Question: I tried to install Alamofire and I didn't know what I was doing, I think I stuffed something up when I created the Xcode project.
I get errors in the code before I even add anything to it, here is a picture to better explain it:

Any idea what this is or how to fix it?
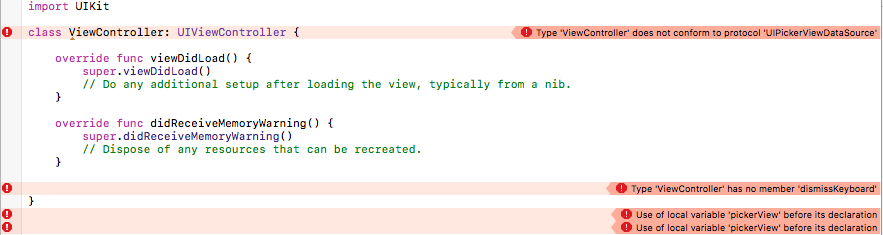
Answer: Its because you set 'PickerView' delegate and datasource from Interface Builder but you dint implement required method :
'''
// returns the number of 'columns' to display.
func numberOfComponentsInPickerView(pickerView: UIPickerView!) -> Int {
}
// returns the # of rows in each component..
func pickerView(pickerView: UIPickerView!, numberOfRowsInComponent component: Int) -> Int {
}
'''
Add these two methods after 'viewDidLoad' it will fix your issue.
Feel free to comment